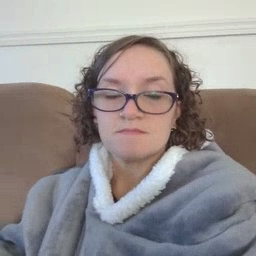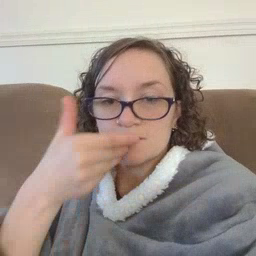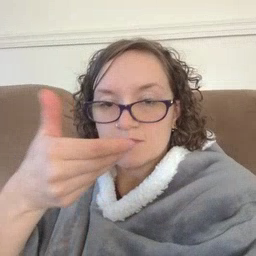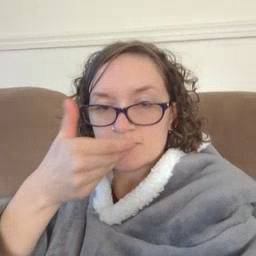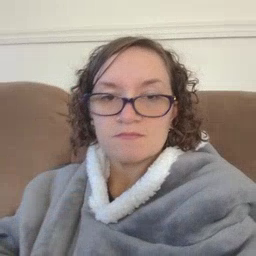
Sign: pizza